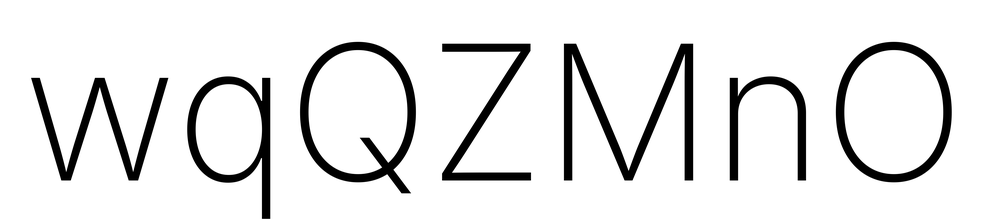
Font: Inter_ExtraLight